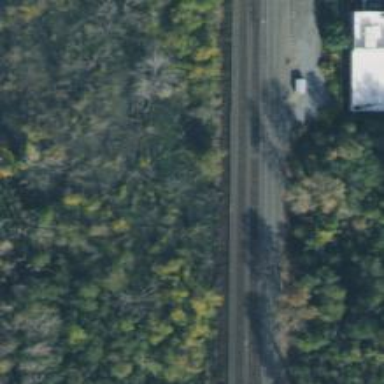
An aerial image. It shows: Railway track.